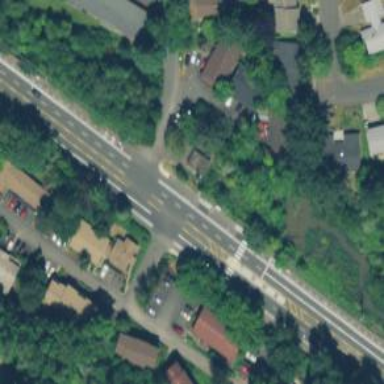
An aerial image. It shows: Primary road with asphalt surface.